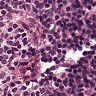
Metastatic tissue present: no